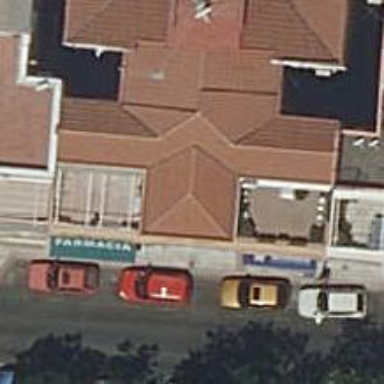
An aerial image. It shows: Pharmacy providing healthcare services.